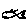
Label: fish